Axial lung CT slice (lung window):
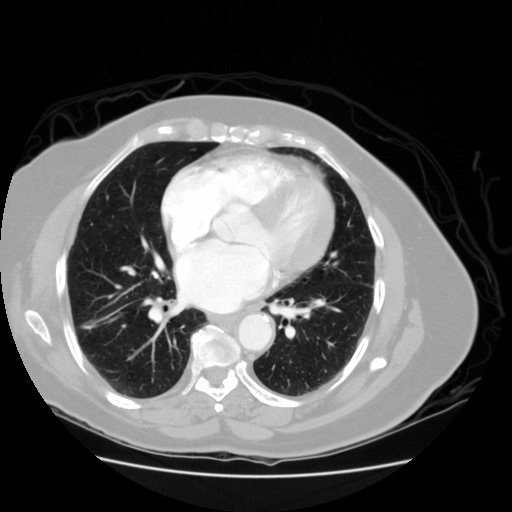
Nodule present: no